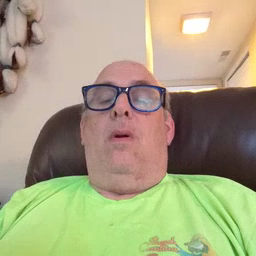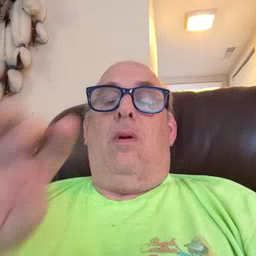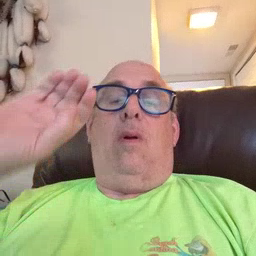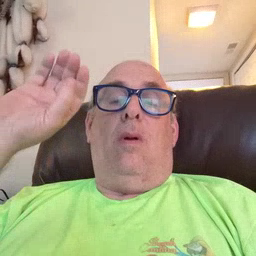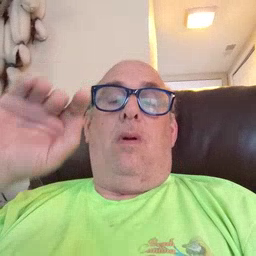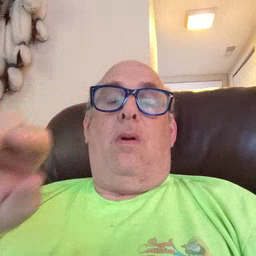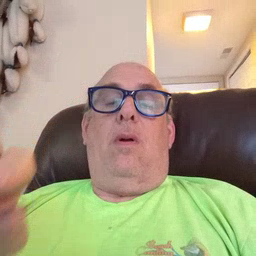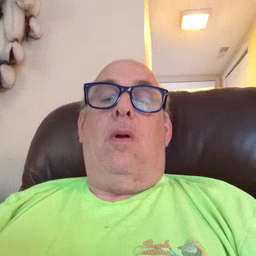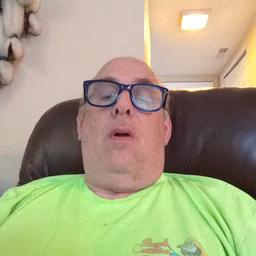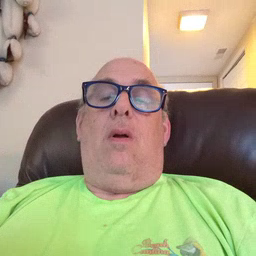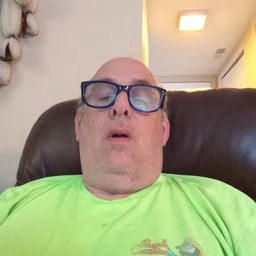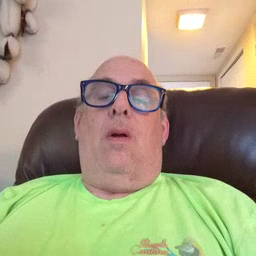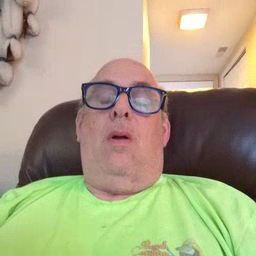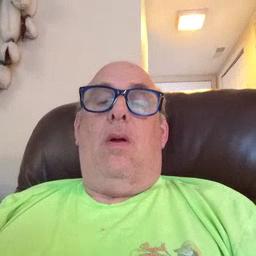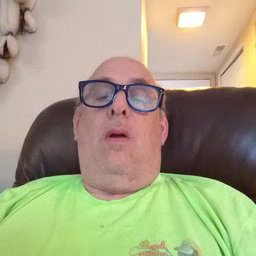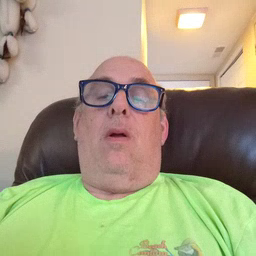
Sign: sun